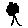
Label: tree